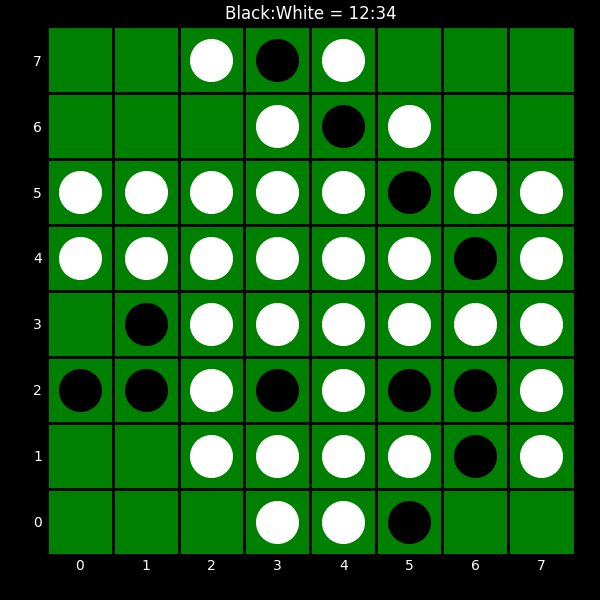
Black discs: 12
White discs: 34